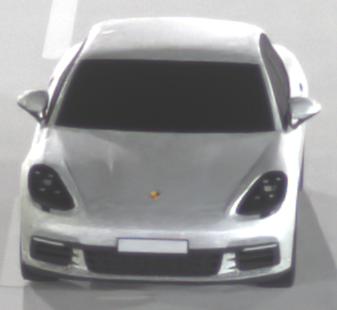
Make: Porsche
Model: Panamera
Detailed model: Panamera (971)
Model produced from: 2016/11
Model produced until: 2018/08
Doors: 5
Color: white
Road condition: dry road
Daytime: night
Contrast: high contrast